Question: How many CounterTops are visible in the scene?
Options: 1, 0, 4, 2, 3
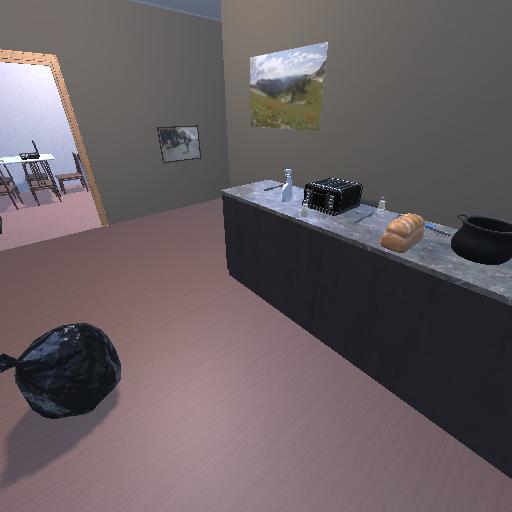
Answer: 1